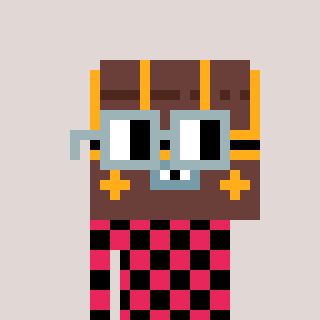
a pixel art character with square dark gray glasses, a treasure chest-shaped head and a redpinkish-colored body on a warm background